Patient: sex F, age 38
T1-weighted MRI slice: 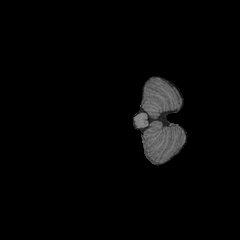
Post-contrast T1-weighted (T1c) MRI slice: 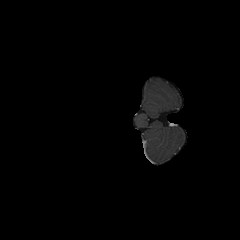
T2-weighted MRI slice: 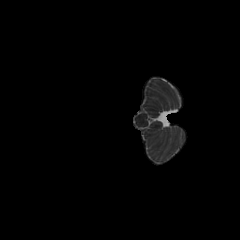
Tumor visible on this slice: no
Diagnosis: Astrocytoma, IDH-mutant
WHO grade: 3